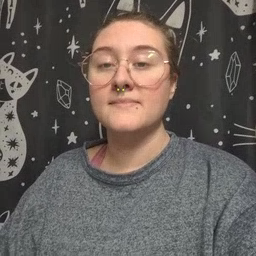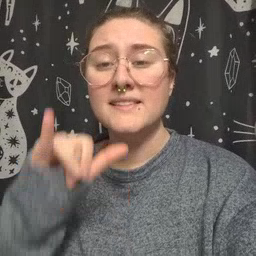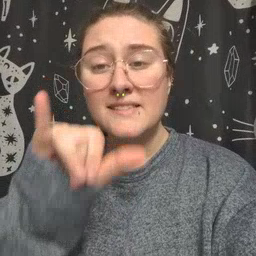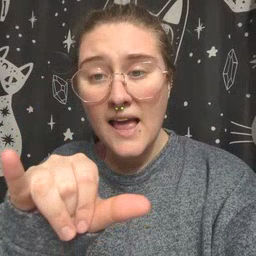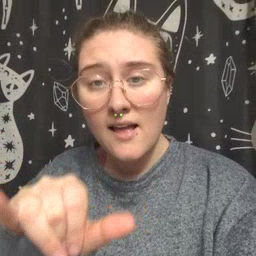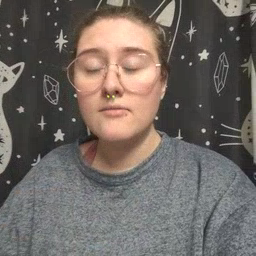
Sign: stay